Chest X-ray:
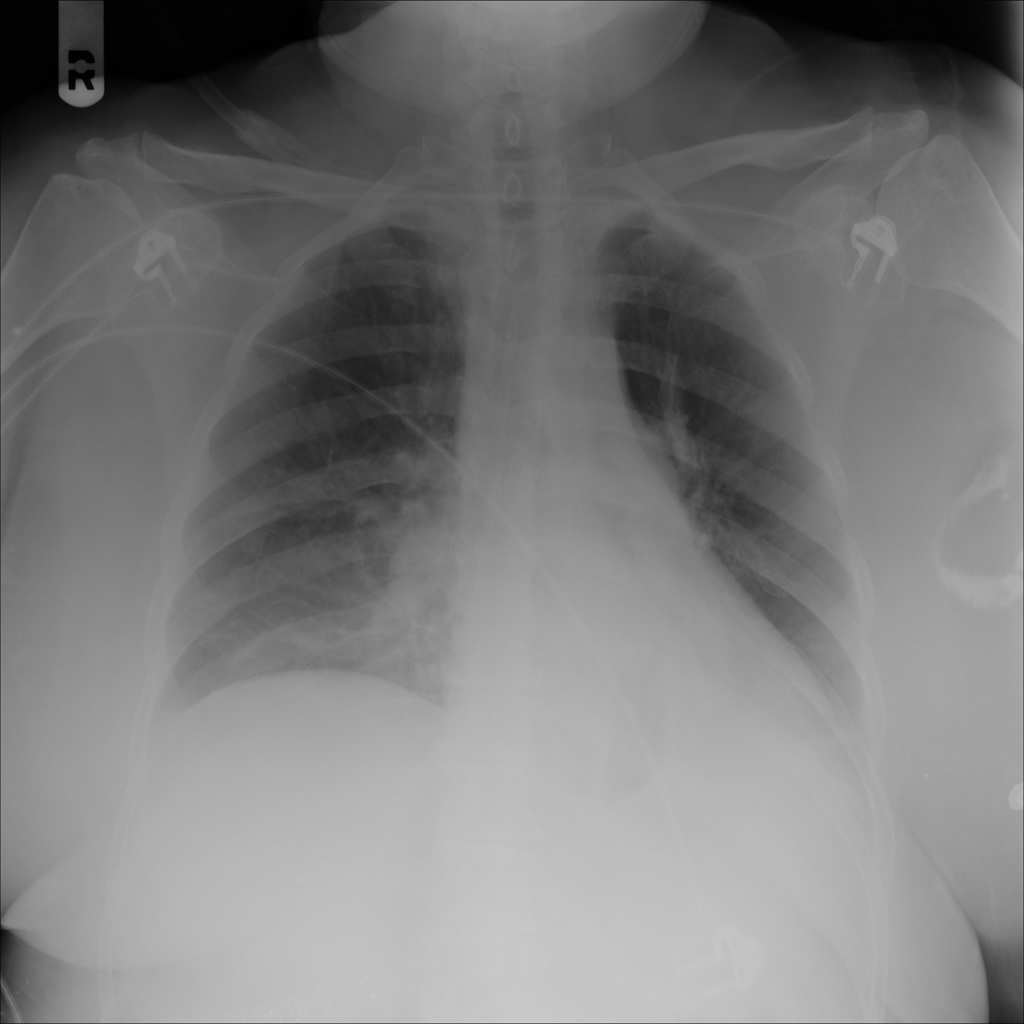
Findings: Consolidation, Effusion
No abnormal finding: no